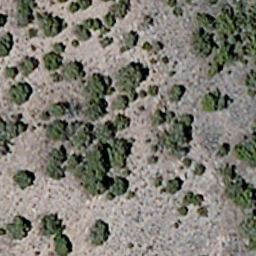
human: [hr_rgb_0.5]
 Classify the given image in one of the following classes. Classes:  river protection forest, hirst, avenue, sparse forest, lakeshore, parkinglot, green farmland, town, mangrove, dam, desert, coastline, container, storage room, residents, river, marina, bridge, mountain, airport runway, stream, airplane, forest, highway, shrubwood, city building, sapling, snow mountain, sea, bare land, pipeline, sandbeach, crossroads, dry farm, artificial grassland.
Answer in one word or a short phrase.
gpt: sparse forest